Current action and preconditions to check: trajectory_clear

Your task: For each precondition in the list above, predict whether it will hold at this action.

Consider the current scene as observed from the mobile robot's camera, and analyze the predicted future states of all dynamic agents (e.g., people, animals, vehicles, or any moving entities) within the NEXT SECOND.

IMPORTANT: Only answer "very likely" if you are absolutely certain—based on strong, clear evidence—that a dynamic agent will violate the precondition in the predicted future state. Do NOT answer "very likely" for unlikely, ambiguous, or low-probability risks.

Ask yourself for each precondition: Is there a high probability, with clear and convincing evidence, that the predicted future states of any dynamic agent will interfere with the predicted future state of the currently executing action within the NEXT SECOND, causing that precondition to fail?

Assess the risk level based on these predictions. Use "likely" or "very likely" if motions create a clear risk of interference.

Use "neutral" or "improbable" if agents are nearby but their predicted paths are clearly diverging or non-conflicting.

Failure Risk Categories: "very improbable", "improbable", "neutral", "likely", "very likely"

Answer Format: Output ONLY the probability_of_failure value from these categories: "very improbable", "improbable", "neutral", "likely", "very likely"

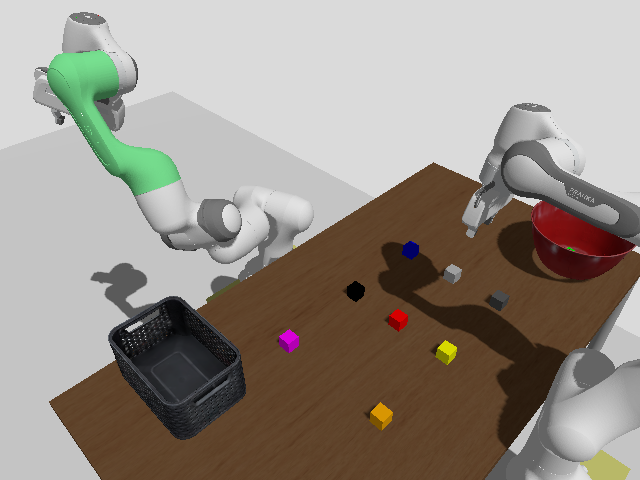

Answer: very improbable